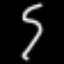
Label: squiggle